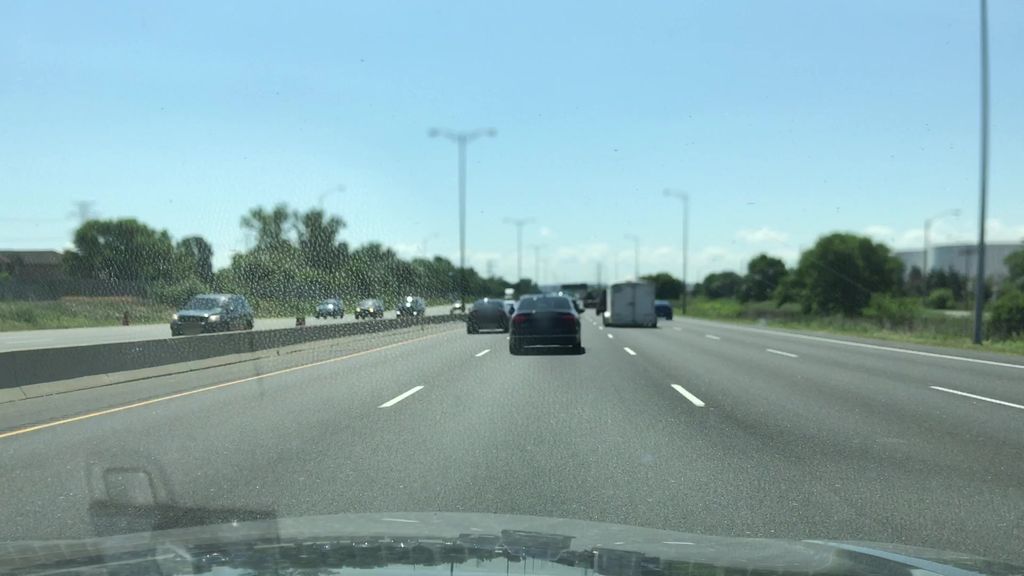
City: hamilton